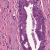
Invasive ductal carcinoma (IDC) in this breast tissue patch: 1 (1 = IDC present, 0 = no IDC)